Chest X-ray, AP view. Patient: 67 years old, sex M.
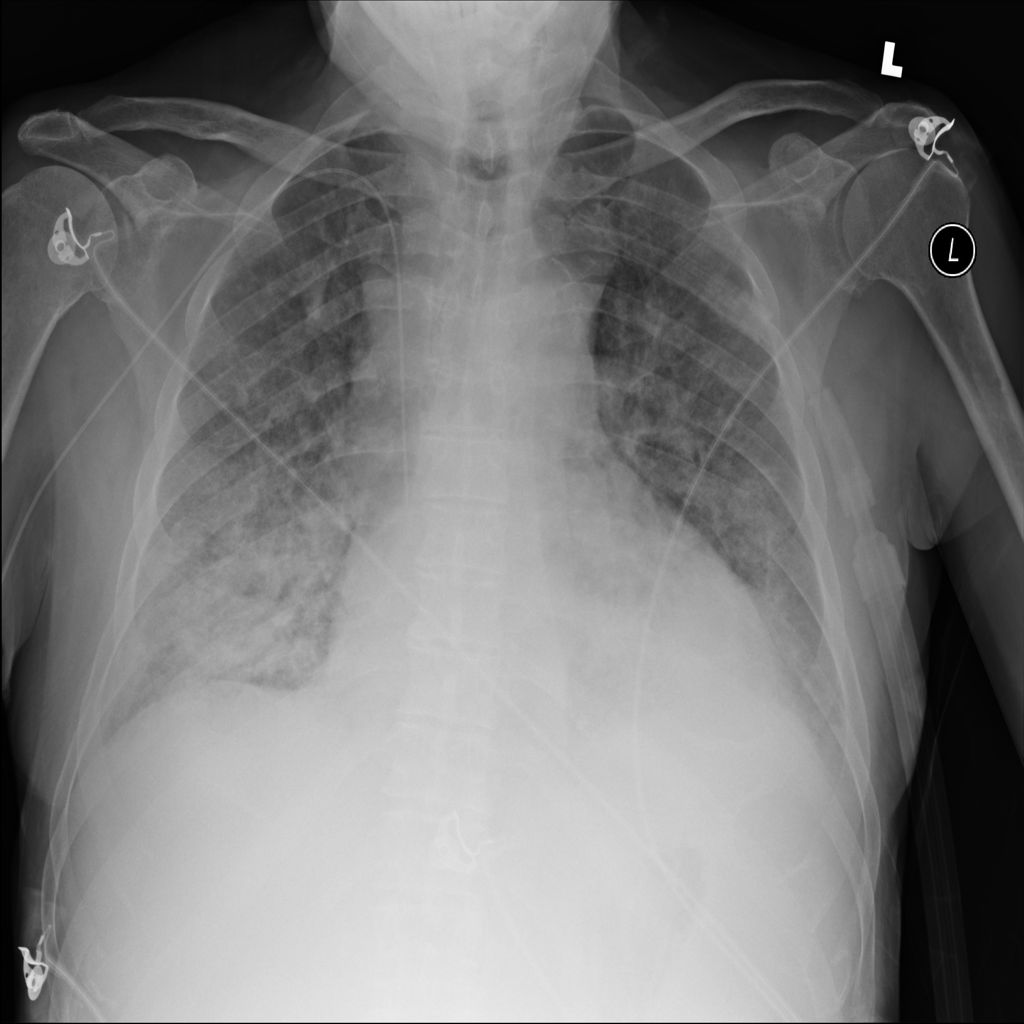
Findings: Edema, Effusion